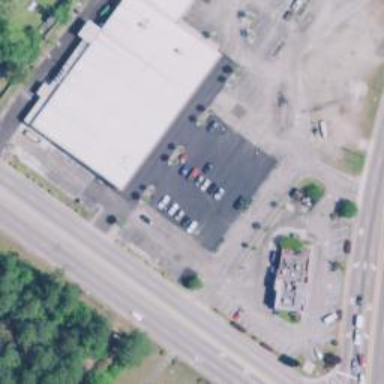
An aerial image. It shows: Convenience shop.